Here is the time-frequency representation (spectrogram) of a rolling-element bearing's vibration measurement. Classify the bearing condition as one of: normal, inner_race, outer_race, ball.
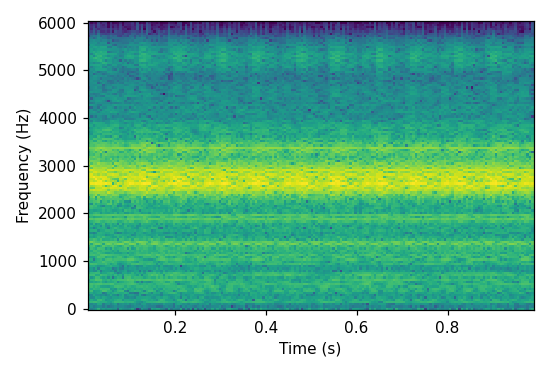
Answer: outer_race